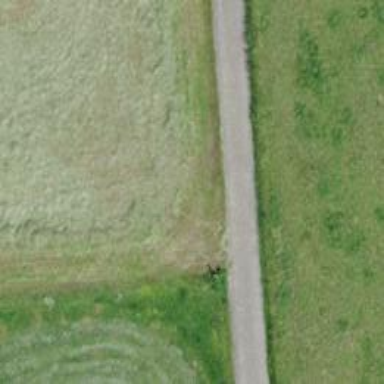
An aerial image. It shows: Well-maintained track road of grade 1.